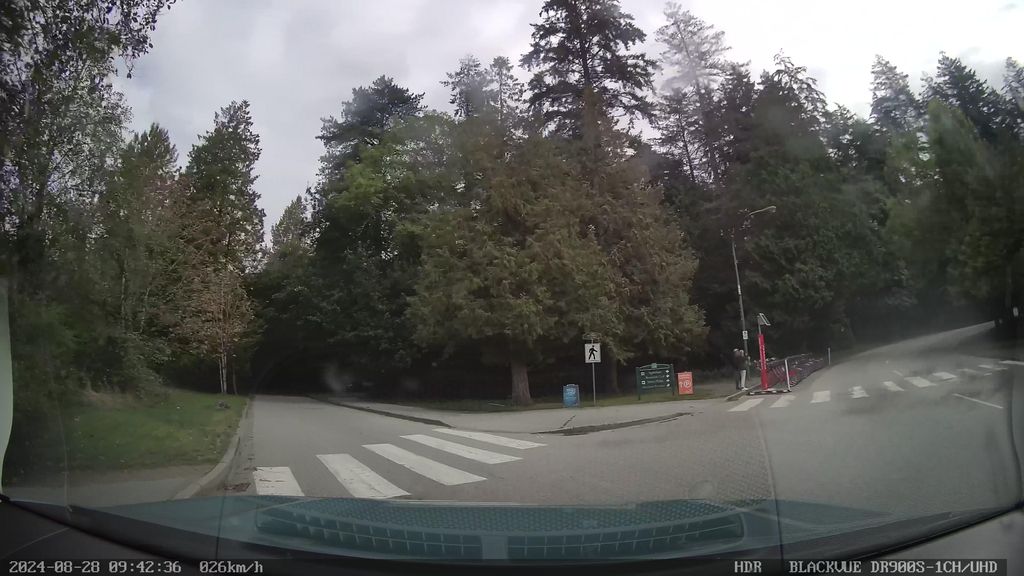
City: vancouver